Current action and preconditions to check: trajectory_clear

Your task: For each precondition in the list above, predict whether it will hold at this action.

Consider the current scene as observed from the mobile robot's camera, and analyze the predicted future states of all dynamic agents (e.g., people, animals, vehicles, or any moving entities) within the NEXT SECOND.

IMPORTANT: Only answer "very likely" if you are absolutely certain—based on strong, clear evidence—that a dynamic agent will violate the precondition in the predicted future state. Do NOT answer "very likely" for unlikely, ambiguous, or low-probability risks.

Ask yourself for each precondition: Is there a high probability, with clear and convincing evidence, that the predicted future states of any dynamic agent will interfere with the predicted future state of the currently executing action within the NEXT SECOND, causing that precondition to fail?

Assess the risk level based on these predictions. Use "likely" or "very likely" if motions create a clear risk of interference.

Use "neutral" or "improbable" if agents are nearby but their predicted paths are clearly diverging or non-conflicting.

Failure Risk Categories: "very improbable", "improbable", "neutral", "likely", "very likely"

Answer Format: Output ONLY the probability_of_failure value from these categories: "very improbable", "improbable", "neutral", "likely", "very likely"

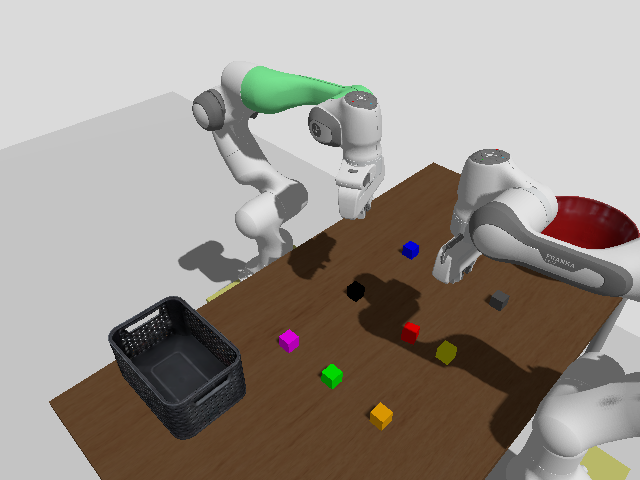

Answer: improbable